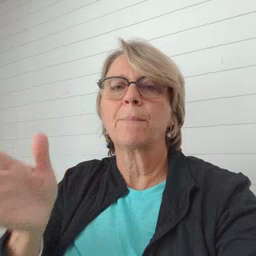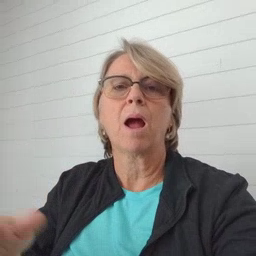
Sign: grandma